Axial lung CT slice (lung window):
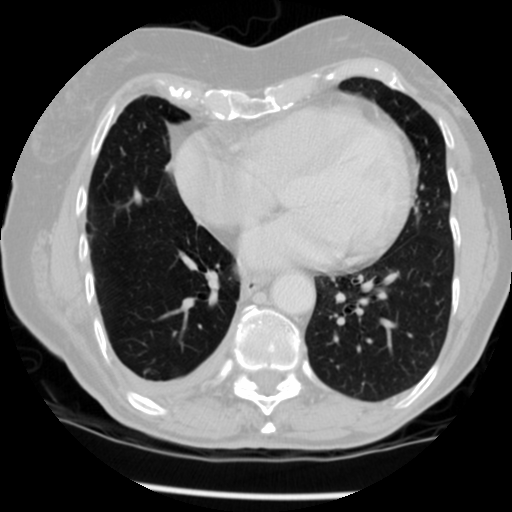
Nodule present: no